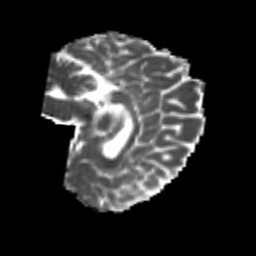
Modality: MD
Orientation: sagittal
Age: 25
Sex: female
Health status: healthy
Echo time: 0.074 s